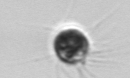
Label: Balanion